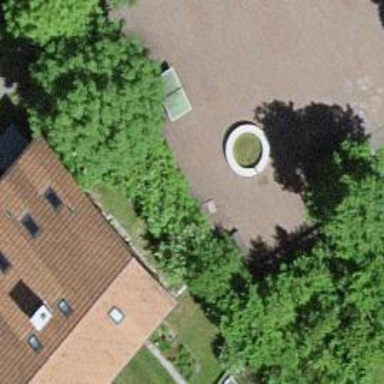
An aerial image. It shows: Fountain.